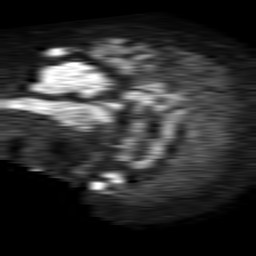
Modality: TRACE
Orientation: sagittal
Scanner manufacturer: philips
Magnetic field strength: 1.5 T
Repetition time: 4.6 s
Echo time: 0.08517 s